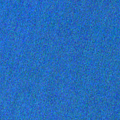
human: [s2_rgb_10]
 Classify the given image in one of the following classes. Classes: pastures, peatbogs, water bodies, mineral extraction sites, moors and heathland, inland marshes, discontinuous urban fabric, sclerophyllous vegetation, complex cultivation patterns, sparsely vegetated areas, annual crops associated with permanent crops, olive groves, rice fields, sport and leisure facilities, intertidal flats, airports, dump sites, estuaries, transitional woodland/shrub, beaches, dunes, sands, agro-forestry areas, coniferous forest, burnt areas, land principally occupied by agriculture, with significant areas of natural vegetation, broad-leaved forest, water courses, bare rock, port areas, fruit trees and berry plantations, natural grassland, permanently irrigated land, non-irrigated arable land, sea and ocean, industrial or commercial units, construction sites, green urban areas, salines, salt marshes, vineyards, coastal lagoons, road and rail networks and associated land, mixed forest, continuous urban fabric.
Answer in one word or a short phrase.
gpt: sea and ocean